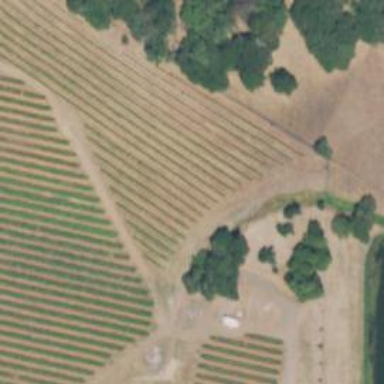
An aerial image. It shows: Vineyard with grape crops.